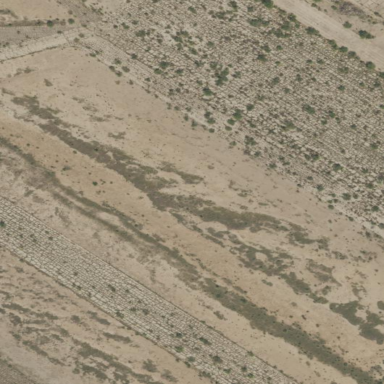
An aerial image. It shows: Sandy area in nature.